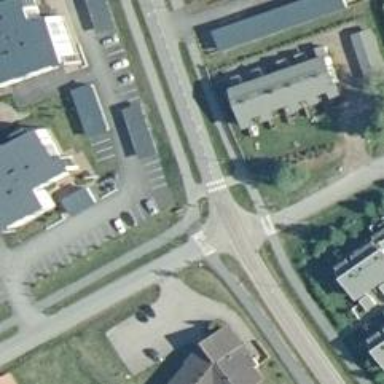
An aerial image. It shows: Cycleway.